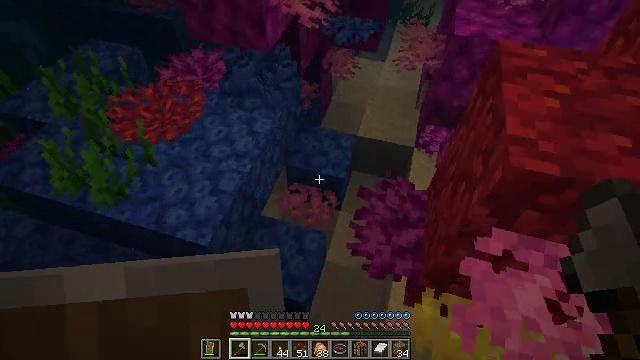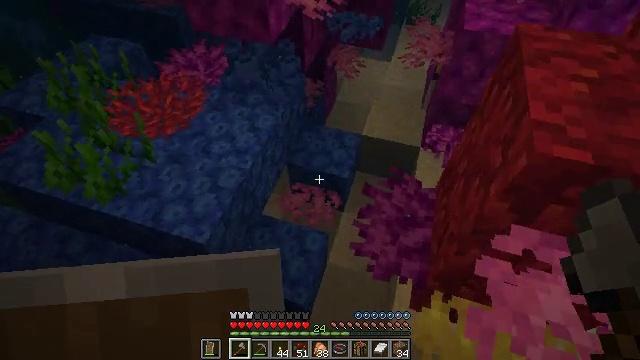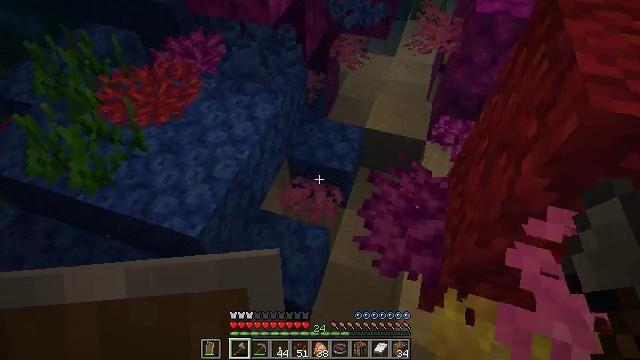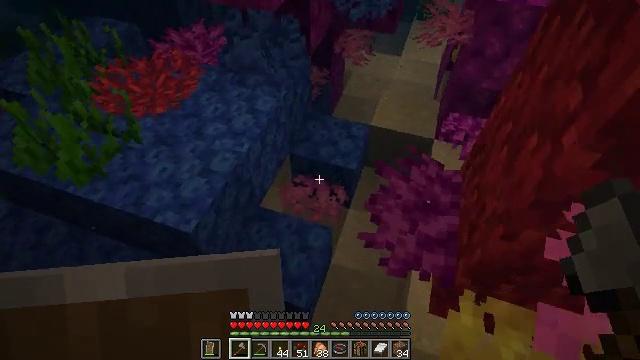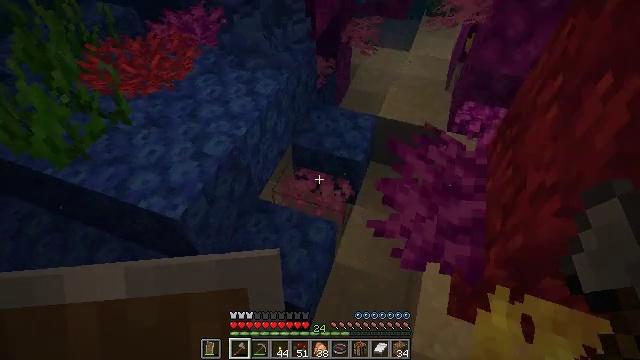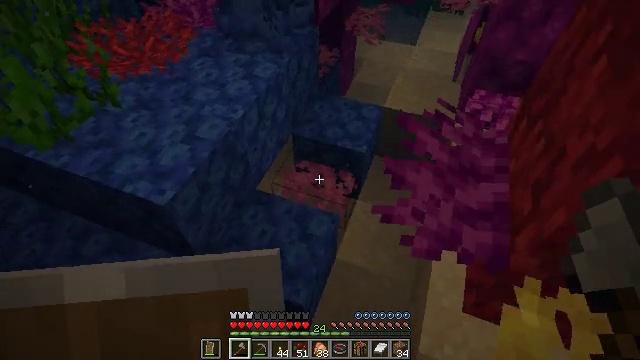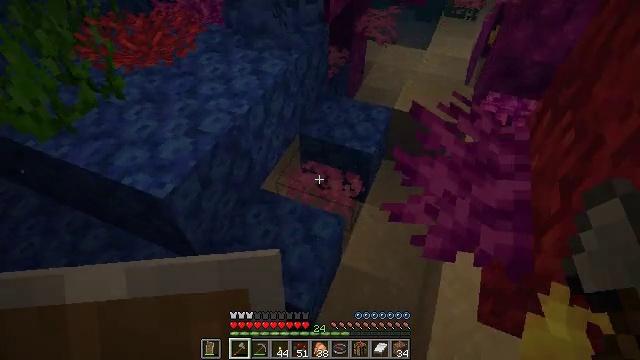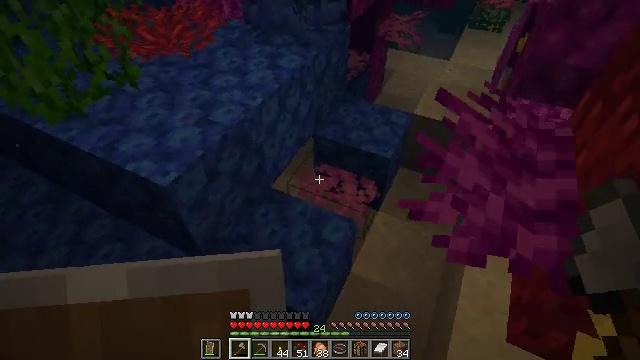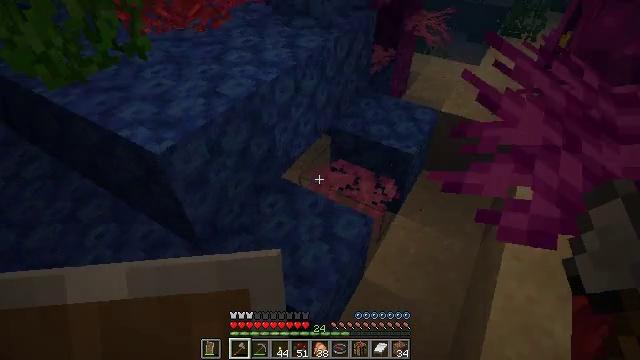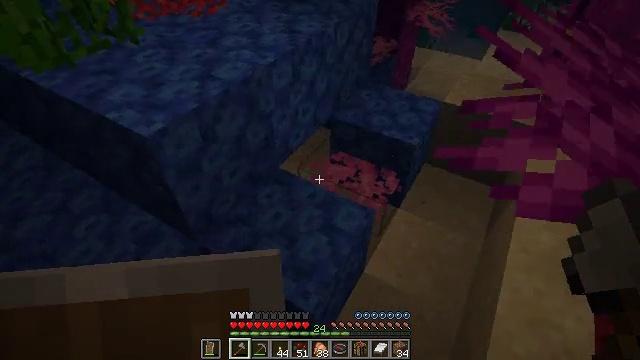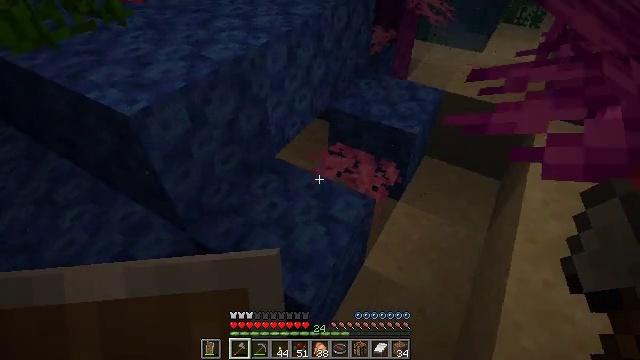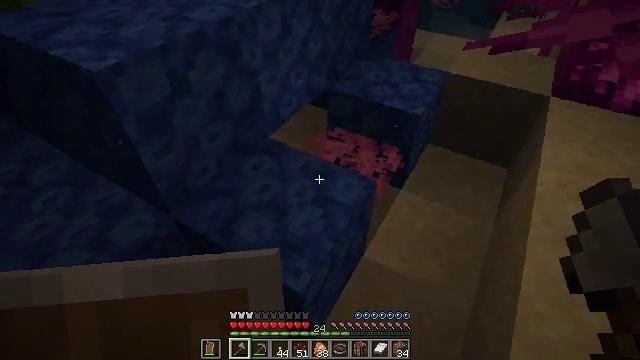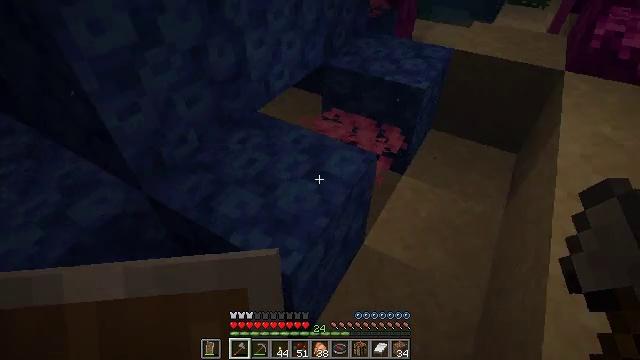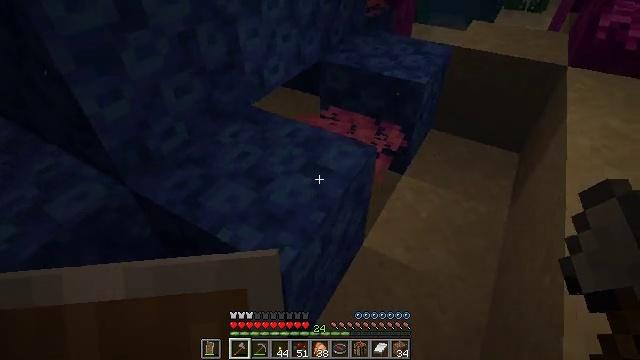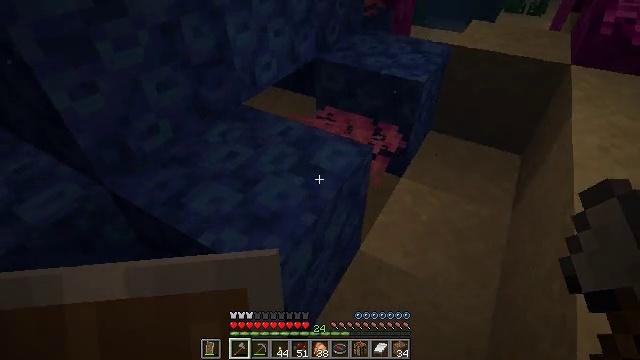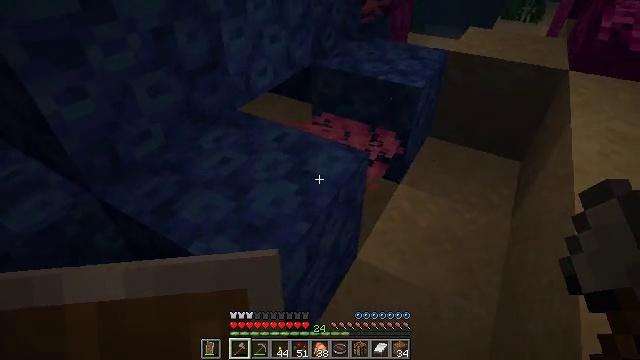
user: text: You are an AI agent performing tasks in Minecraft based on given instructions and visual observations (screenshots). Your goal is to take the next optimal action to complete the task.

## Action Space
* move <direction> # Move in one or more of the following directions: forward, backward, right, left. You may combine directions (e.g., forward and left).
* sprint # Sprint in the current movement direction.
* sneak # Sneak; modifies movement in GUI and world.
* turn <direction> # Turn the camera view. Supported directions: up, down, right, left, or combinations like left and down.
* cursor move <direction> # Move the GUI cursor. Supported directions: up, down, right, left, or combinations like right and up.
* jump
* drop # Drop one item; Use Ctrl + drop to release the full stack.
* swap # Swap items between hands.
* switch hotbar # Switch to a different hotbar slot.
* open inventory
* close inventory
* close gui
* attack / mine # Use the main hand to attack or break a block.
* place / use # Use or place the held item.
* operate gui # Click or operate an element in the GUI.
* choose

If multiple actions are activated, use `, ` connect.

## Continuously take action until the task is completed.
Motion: motion action
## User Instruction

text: Harvest sea pickles while diving.
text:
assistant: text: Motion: move forward, sneak
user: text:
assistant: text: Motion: move forward, sneak
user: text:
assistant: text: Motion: move forward, sneak
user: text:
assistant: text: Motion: move forward and move right, sneak, turn left
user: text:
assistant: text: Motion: move forward and move right, sneak
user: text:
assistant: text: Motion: move forward and move right, sneak, turn left and up
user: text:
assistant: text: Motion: move forward and move right, sneak, turn left and up
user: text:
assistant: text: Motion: move forward and move right, sneak, turn left and up
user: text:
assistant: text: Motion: move forward and move right, sneak
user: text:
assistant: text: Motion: move forward and move right, sneak
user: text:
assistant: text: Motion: move forward and move right, sneak
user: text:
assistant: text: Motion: move forward and move right, sneak
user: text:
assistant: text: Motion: move forward and move right, turn up
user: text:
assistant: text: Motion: move forward and move right
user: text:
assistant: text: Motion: move forward and move right, turn up
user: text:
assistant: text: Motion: move forward and move right, turn up
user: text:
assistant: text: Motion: move forward and move right, turn left and up
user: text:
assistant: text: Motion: move forward and move right, turn left and up
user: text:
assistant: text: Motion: move forward and move right, turn left
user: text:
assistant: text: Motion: move forward and move right, turn left and up
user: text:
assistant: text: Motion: move forward and move right, turn left
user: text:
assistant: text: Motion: move forward and move right, sneak
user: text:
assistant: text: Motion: move forward and move right, sneak
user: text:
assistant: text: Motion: move forward and move right, sneak
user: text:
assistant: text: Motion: move forward and move right, sneak, turn left
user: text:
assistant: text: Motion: move forward and move right, sneak, turn left and up
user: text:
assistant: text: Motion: move forward and move right, sneak, turn left and up
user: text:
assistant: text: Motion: move forward and move right, sneak, turn left and up
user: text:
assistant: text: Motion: move forward and move right, sneak, turn left
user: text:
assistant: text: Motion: move forward and move right, sneak